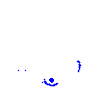
Particle: kaon